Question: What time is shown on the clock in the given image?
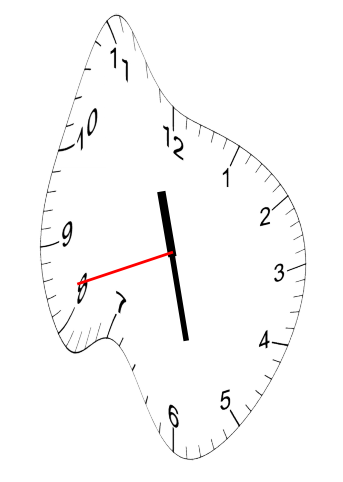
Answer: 11:27:42